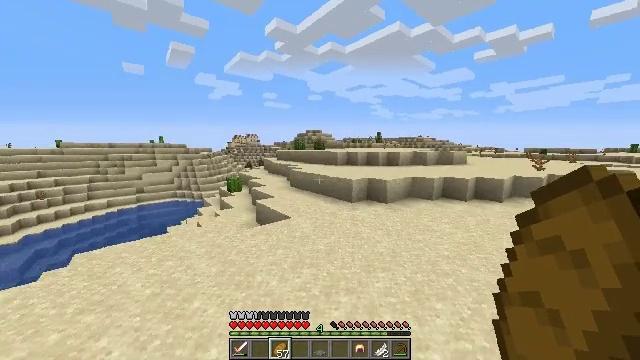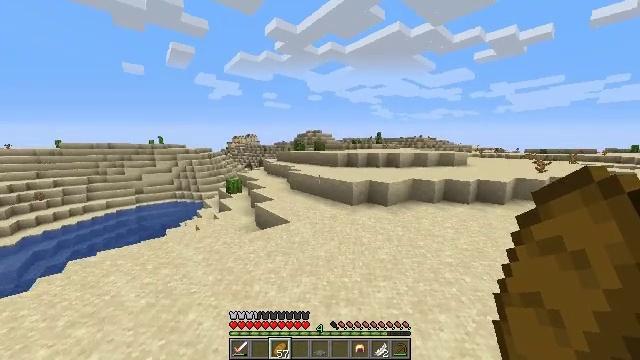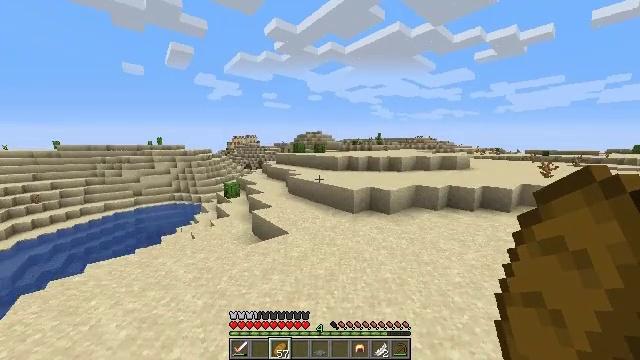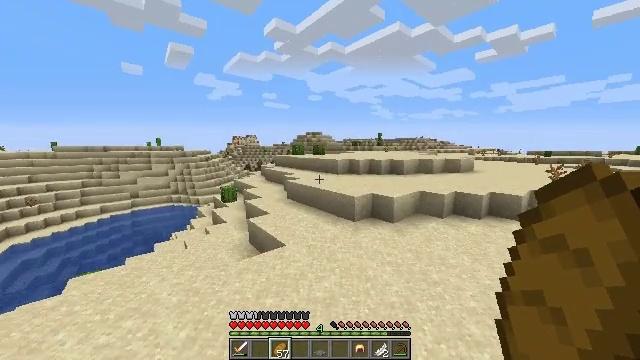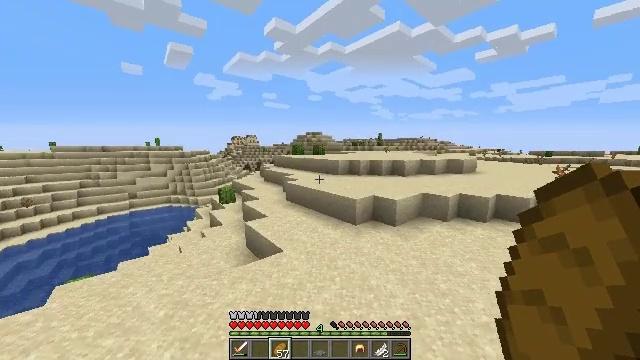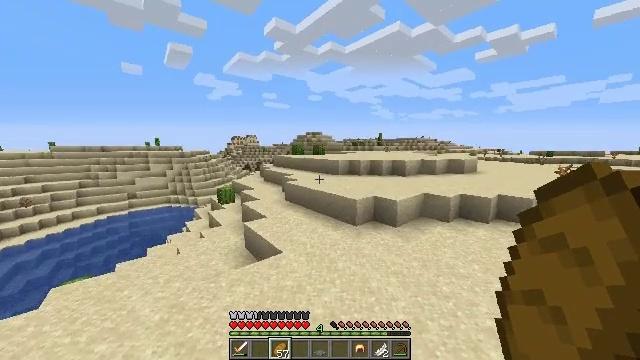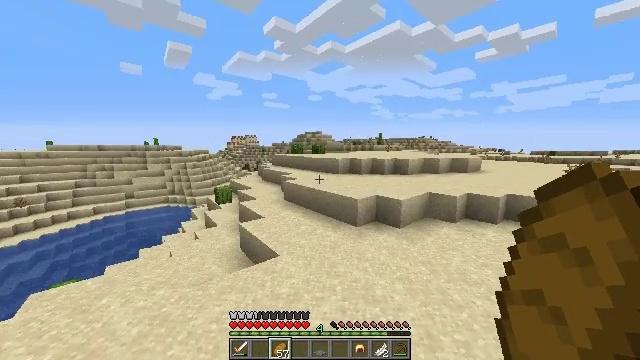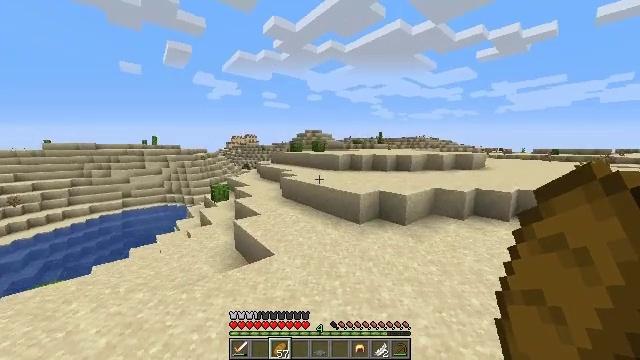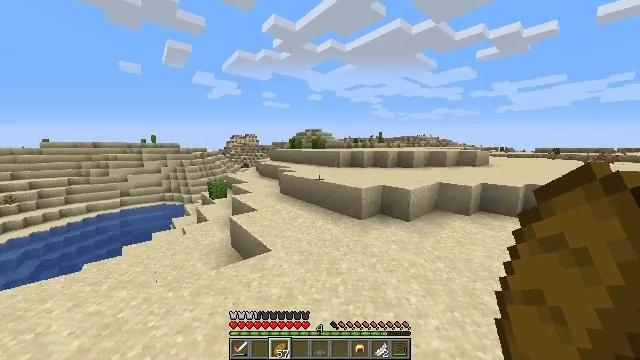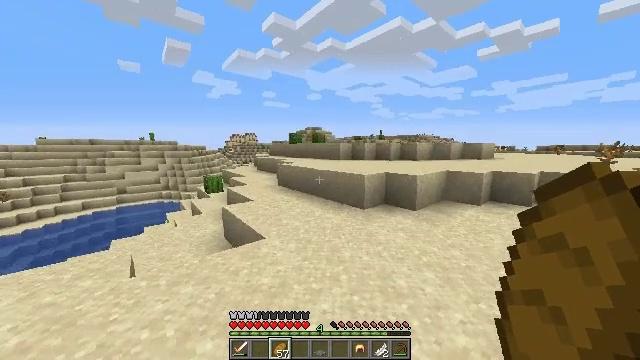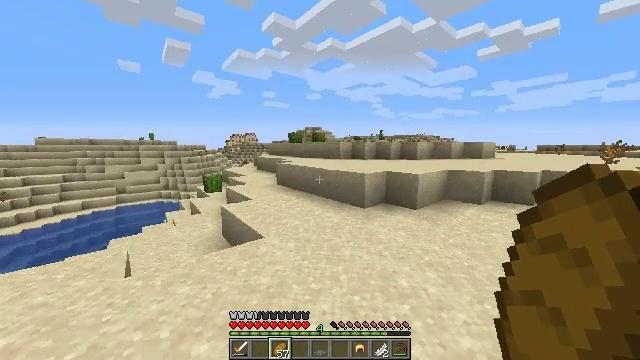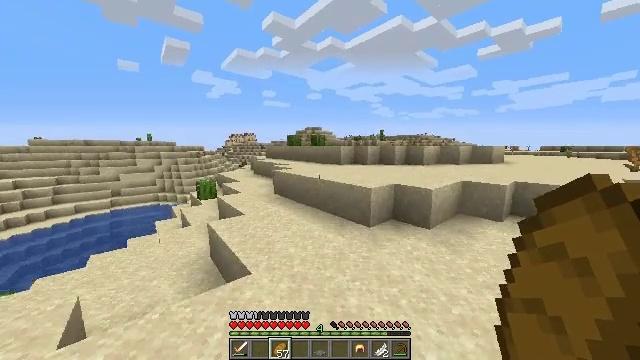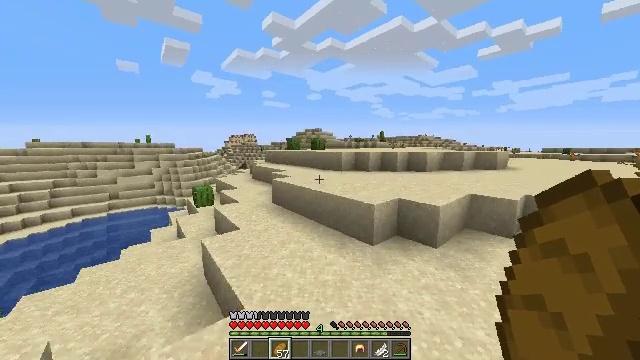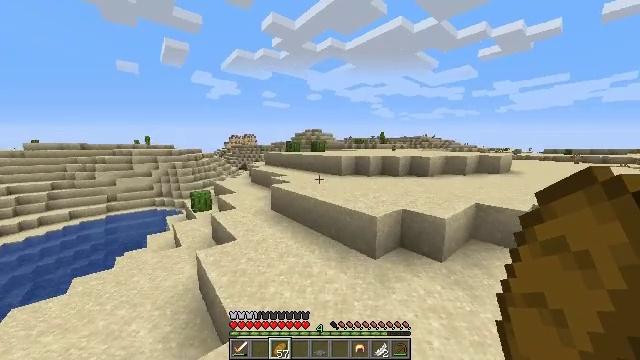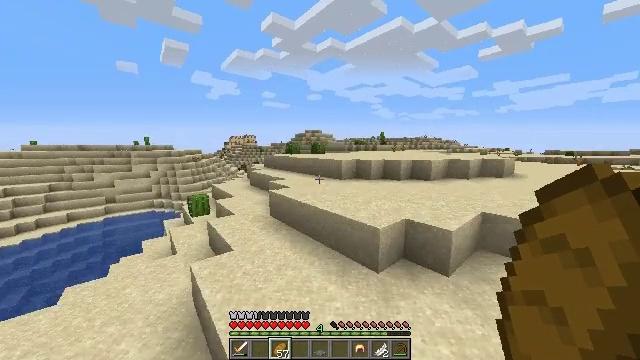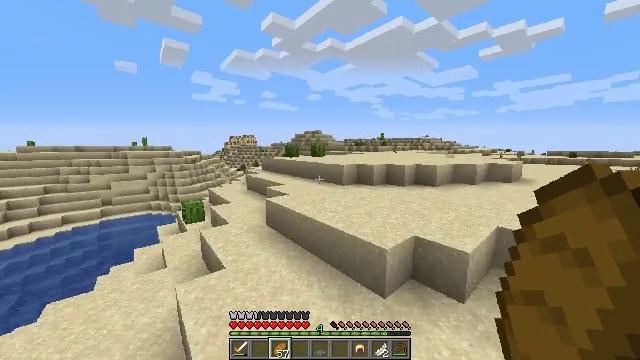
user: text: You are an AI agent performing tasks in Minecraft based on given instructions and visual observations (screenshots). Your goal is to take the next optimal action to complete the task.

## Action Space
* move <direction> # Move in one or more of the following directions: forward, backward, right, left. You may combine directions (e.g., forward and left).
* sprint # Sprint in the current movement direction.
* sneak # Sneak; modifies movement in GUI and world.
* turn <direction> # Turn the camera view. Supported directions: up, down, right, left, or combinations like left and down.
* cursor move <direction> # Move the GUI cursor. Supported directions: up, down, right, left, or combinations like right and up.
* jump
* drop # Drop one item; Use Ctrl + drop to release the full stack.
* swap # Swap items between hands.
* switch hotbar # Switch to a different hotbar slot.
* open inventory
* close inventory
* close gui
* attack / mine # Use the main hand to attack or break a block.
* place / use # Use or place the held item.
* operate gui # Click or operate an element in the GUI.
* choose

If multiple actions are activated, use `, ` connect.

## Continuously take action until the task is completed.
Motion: motion action
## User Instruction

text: Mine cactus from the desert.
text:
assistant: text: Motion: move forward, jump
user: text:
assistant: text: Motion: move forward, jump
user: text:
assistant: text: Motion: move forward, jump
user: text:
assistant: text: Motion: move forward, jump
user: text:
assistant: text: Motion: move forward, jump
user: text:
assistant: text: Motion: move forward, jump
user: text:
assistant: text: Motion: move forward, jump
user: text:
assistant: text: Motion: move forward, jump
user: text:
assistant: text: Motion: move forward, jump
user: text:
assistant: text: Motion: move forward, jump
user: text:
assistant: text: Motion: move forward, jump
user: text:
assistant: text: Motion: move forward, jump
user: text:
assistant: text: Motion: move forward, jump
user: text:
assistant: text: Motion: move forward, jump
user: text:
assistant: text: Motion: move forward, jump
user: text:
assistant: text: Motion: move forward, jump
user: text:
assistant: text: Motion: move forward, jump
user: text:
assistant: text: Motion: move forward, jump
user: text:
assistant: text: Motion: move forward and move left
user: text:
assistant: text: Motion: move forward and move left
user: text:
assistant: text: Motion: move forward
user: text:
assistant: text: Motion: move forward
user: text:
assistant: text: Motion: move forward and move right
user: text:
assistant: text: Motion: move forward and move right
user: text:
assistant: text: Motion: move forward and move right, jump
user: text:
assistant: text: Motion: move forward and move right, jump
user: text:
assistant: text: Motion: move forward and move right, jump
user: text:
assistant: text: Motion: move forward and move right, jump
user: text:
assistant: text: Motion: move forward, jump
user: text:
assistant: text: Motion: move forward, jump